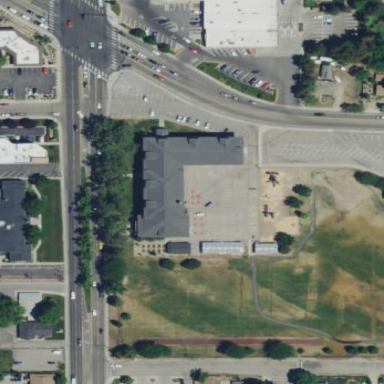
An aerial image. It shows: School building.